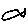
Label: fish